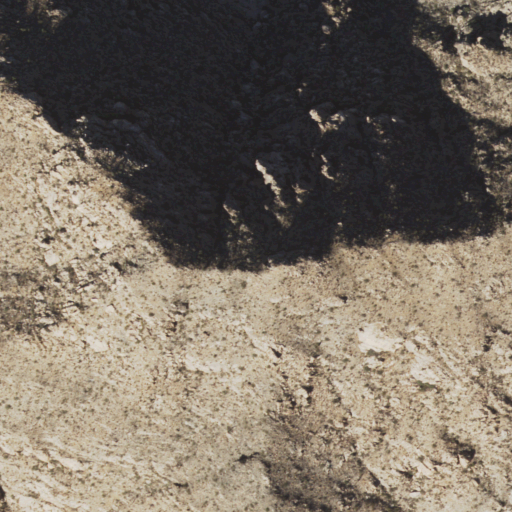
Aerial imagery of mountain in Arizona named Harcuvar Peak containing only shrub